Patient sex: M
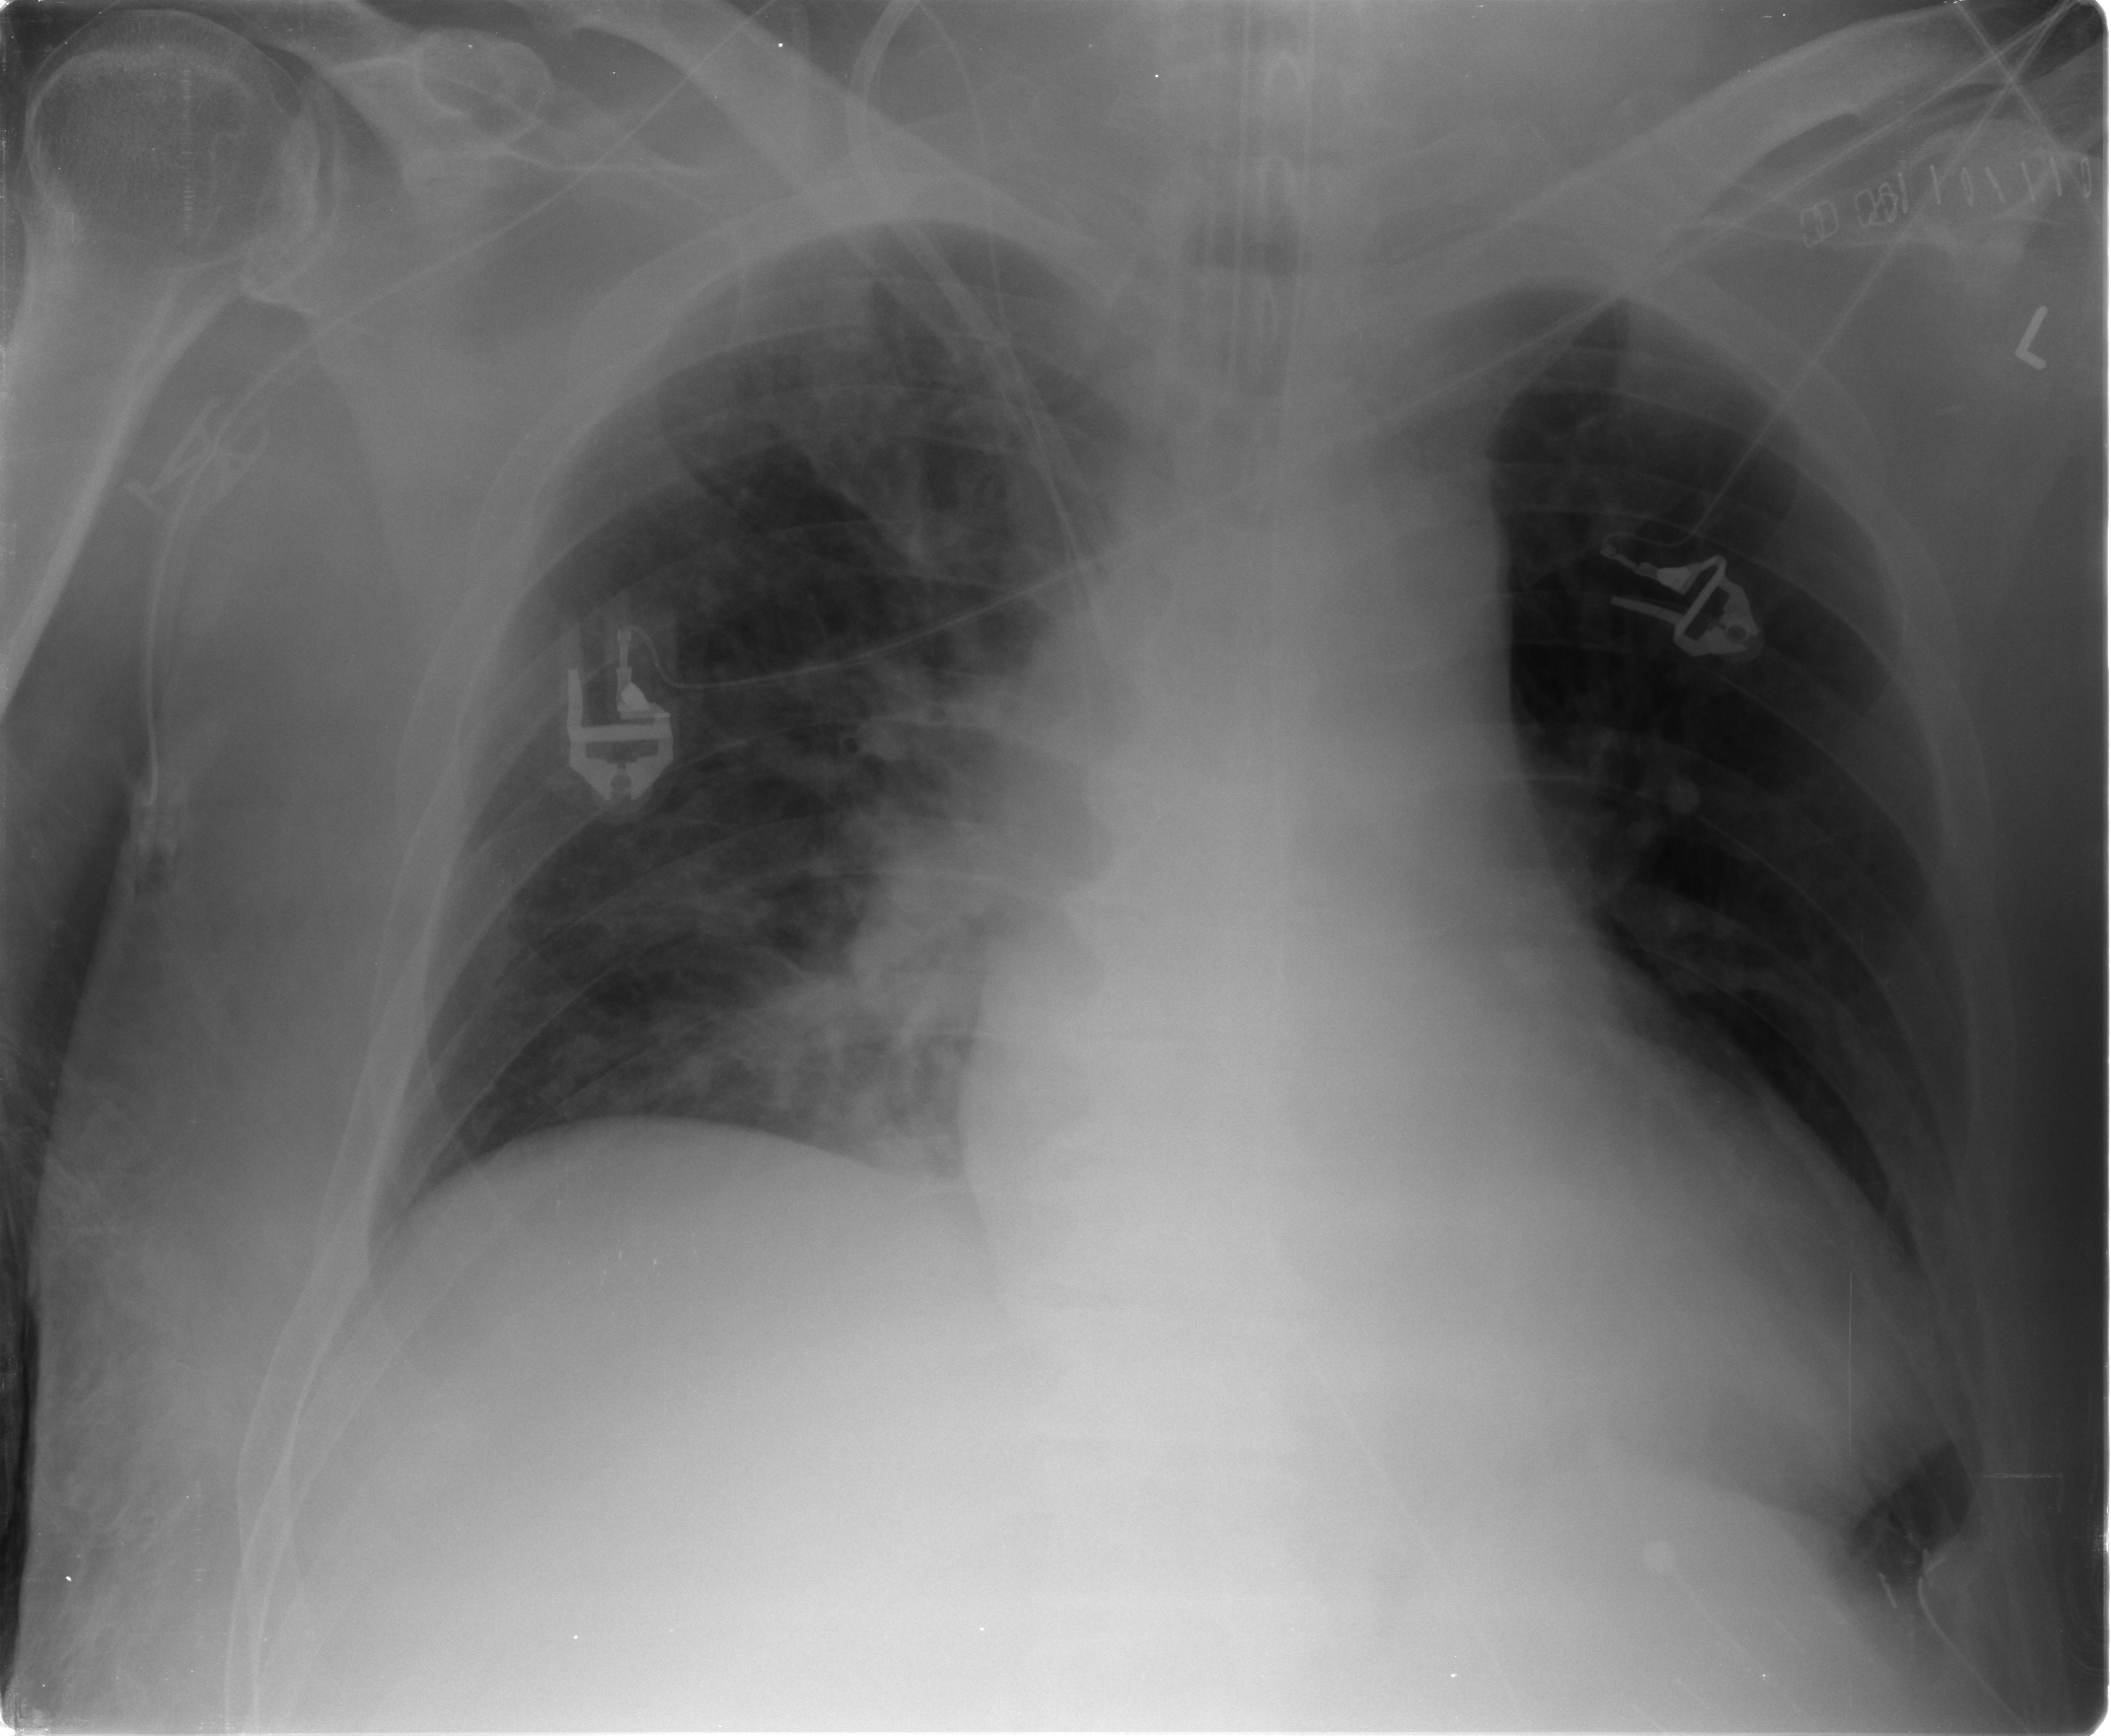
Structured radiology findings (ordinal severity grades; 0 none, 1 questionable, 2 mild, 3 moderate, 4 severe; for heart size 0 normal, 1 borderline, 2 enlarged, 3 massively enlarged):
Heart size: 2
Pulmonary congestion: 2
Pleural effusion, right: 0
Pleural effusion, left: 1
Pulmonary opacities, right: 0
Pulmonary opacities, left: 0
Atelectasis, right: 0
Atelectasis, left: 0